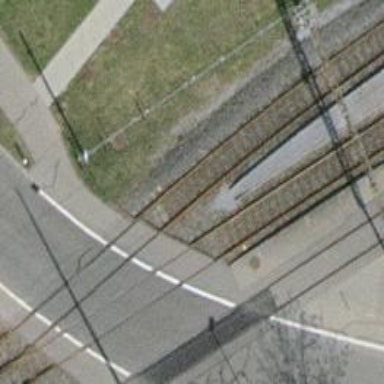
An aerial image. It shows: Crossing for the railway.